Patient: sex M, age 47
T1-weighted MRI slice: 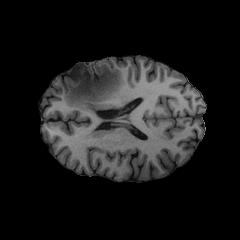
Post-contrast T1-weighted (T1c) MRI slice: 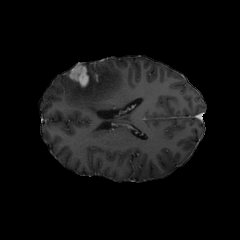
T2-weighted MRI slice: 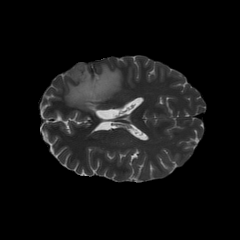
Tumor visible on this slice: yes
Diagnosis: Glioblastoma, IDH-wildtype
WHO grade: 4